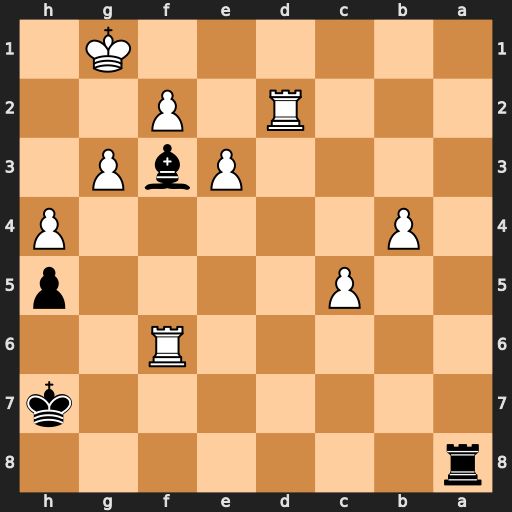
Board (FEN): r7/7k/5R2/2P4p/1P5P/4PbP1/3R1P2/6K1
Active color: b
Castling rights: -
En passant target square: -
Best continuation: Ra1+ Rd1 Rxd1+ Kh2 Rh1#